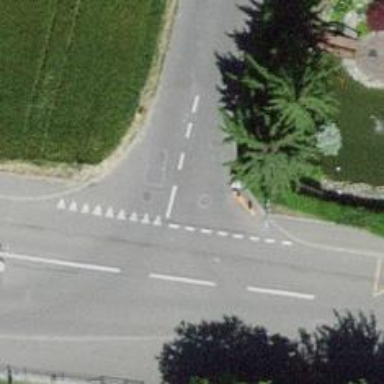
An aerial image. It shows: Road with "give way" sign.